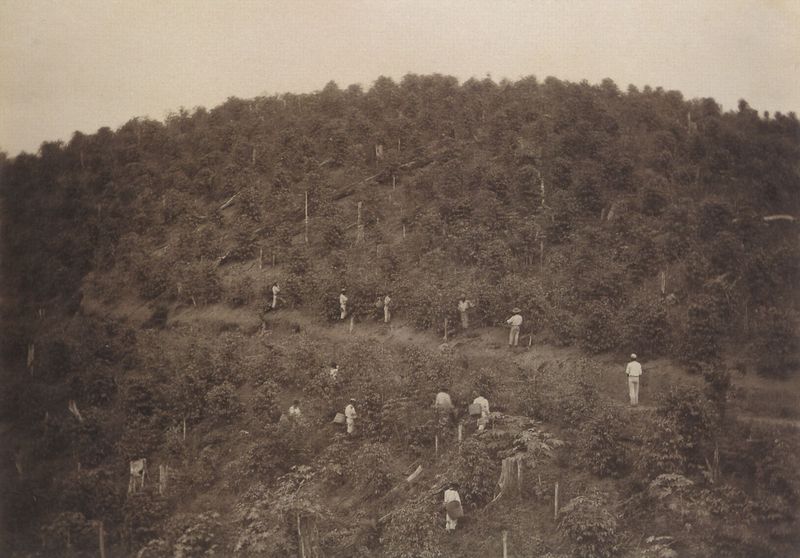
Titel: Arbeiter auf einer Kaffeeplantage
Künstler: Marc Ferrez
Standort: Brasilia
Institution: Sammlung Ministerio das Relacoes Exteriores
Schlagwörter: baum, berg, blätter, himmel, laub, mann, weiß, bäume, frauen, landschaft, menschen, braun, holz, männer, rücken, schwarz, gras, obst, weg, wiese, anzüge, mützen, steine, horizont, hügel, natur, stamm, strauch, busch, büsche, sträucher, pflanze, pflanzen, wald, arbeit, bauern, rund, stock, pflücken, ansicht, abhang, arbeiten, ernte, körbe, anstieg, berghang, fels, gebirge, hang, sepia, arbeiter, stämme, wein, kaffee, korb, bauer, anbau, foto, fotografie, photographie, schwarz-weiss, uniformen, stöcke, wissenschaftler, photo, reihen, stäbe, abholzung, fällen, rodung, laubwald, plantage, anpflanzung, bergrücken, entdecker, weinrebe, indien, aufnahme, sklaven, details, dokument, vergangenheit, lese, weinlese, weinberg, weinreben, pflock, waldarbeiter, südamerika, rung, kahlschlag, dokumentarphoto, pflanzung, kakao, biologen, abrodung, anpflanzen, aufforsten, baumfäller, frae, kaffeplantage, plantagenarbeiter, timber